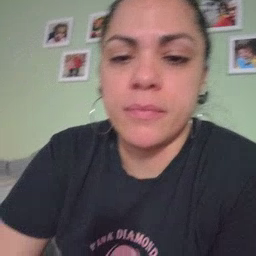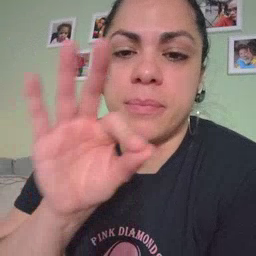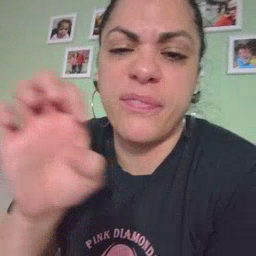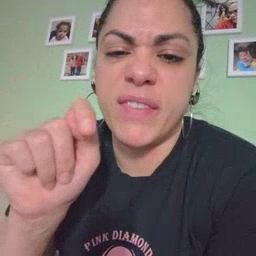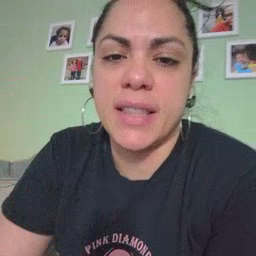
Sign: feet